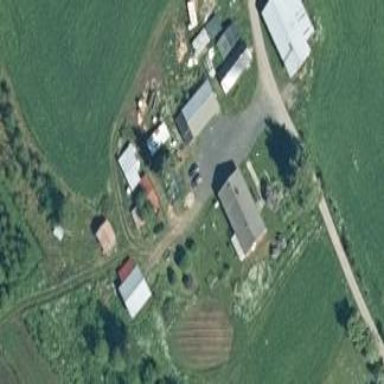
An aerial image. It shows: Farmyard area.